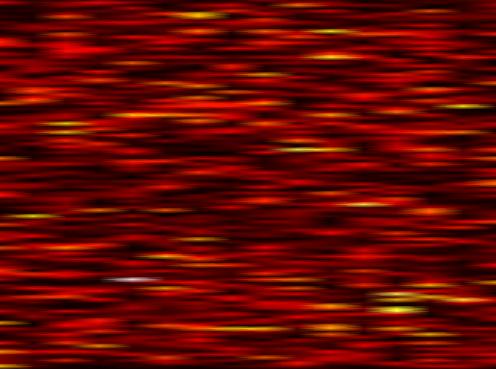
Label: OFDM